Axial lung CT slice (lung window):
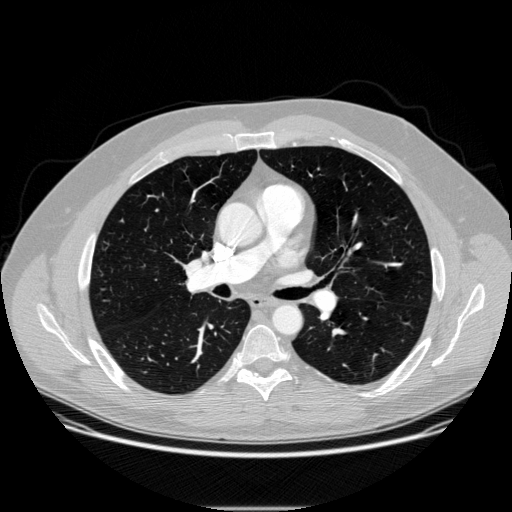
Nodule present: no